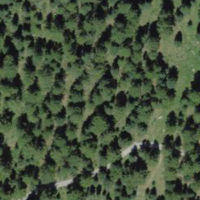
EUNIS habitat code: 43
Species observed at this site:
Ajuga pyramidalis